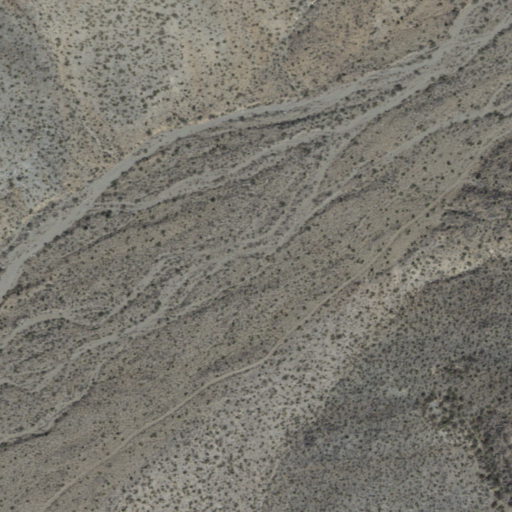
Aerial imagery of valley in Arizona named Pine Canyon containing only shrub